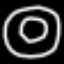
Label: donut